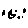
Label: moon